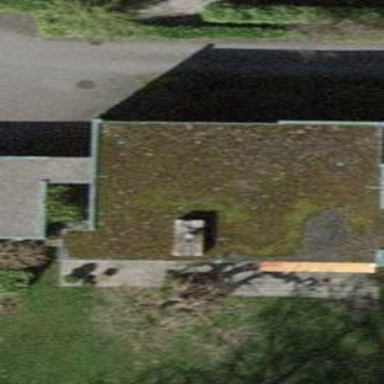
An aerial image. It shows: Terrace building.